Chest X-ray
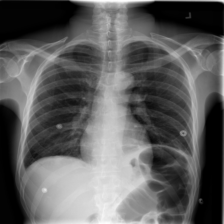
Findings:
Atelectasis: positive
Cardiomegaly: negative
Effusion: negative
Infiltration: negative
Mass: negative
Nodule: negative
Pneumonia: negative
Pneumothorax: negative
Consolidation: negative
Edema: negative
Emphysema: negative
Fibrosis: negative
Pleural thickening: negative
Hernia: negative